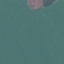
Land use / land cover: SeaLake